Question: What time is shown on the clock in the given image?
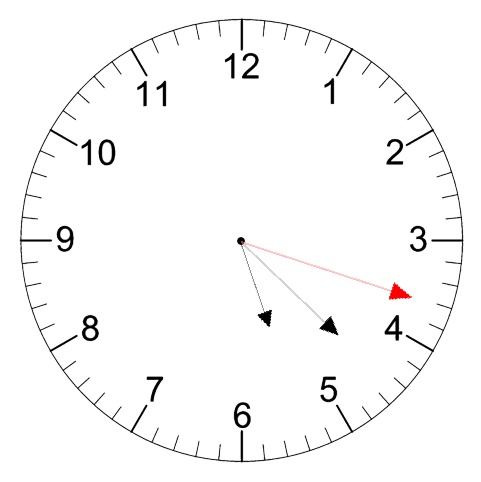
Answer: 05:22:18